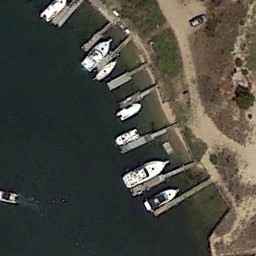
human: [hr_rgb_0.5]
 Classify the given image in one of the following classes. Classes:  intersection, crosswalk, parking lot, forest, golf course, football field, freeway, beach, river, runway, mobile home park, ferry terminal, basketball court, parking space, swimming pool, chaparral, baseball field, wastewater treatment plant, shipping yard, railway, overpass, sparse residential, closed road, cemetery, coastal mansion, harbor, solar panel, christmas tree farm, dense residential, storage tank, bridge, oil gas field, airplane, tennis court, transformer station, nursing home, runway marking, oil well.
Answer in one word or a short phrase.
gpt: ferry terminal